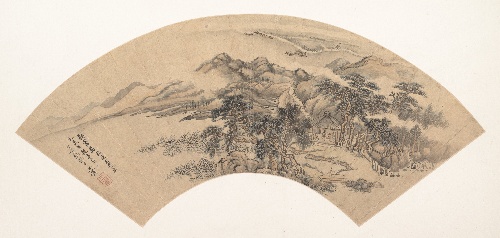
Title: 清   佚名   倣王翬   臨燕文貴勘書圖   扇|Landscape in the Style of Yan Wengui
Artist: Wang Hui|Unidentified artist
Artist bio: Chinese, 1632–1717|
Date: 18th century or later, spurious date of 1707
Object type: Folding fan mounted as an album leaf
Classification: Paintings
Medium: Folding fan mounted as an album leaf; ink and color on paper
Culture: China
Period: Qing dynasty (1644–1911)
Dimensions: 6 1/2 x 19 1/4 in. (16.5 x 48.9 cm)
Department: Asian Art
Credit line: John Stewart Kennedy Fund, 1913
Accession year: 1913
Repository: Metropolitan Museum of Art, New York, NY
Tags: Landscapes